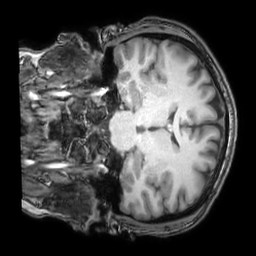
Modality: T1w
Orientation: coronal
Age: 27
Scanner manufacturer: philips
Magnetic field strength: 3 T
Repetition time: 0.007 s
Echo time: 0.003501 s